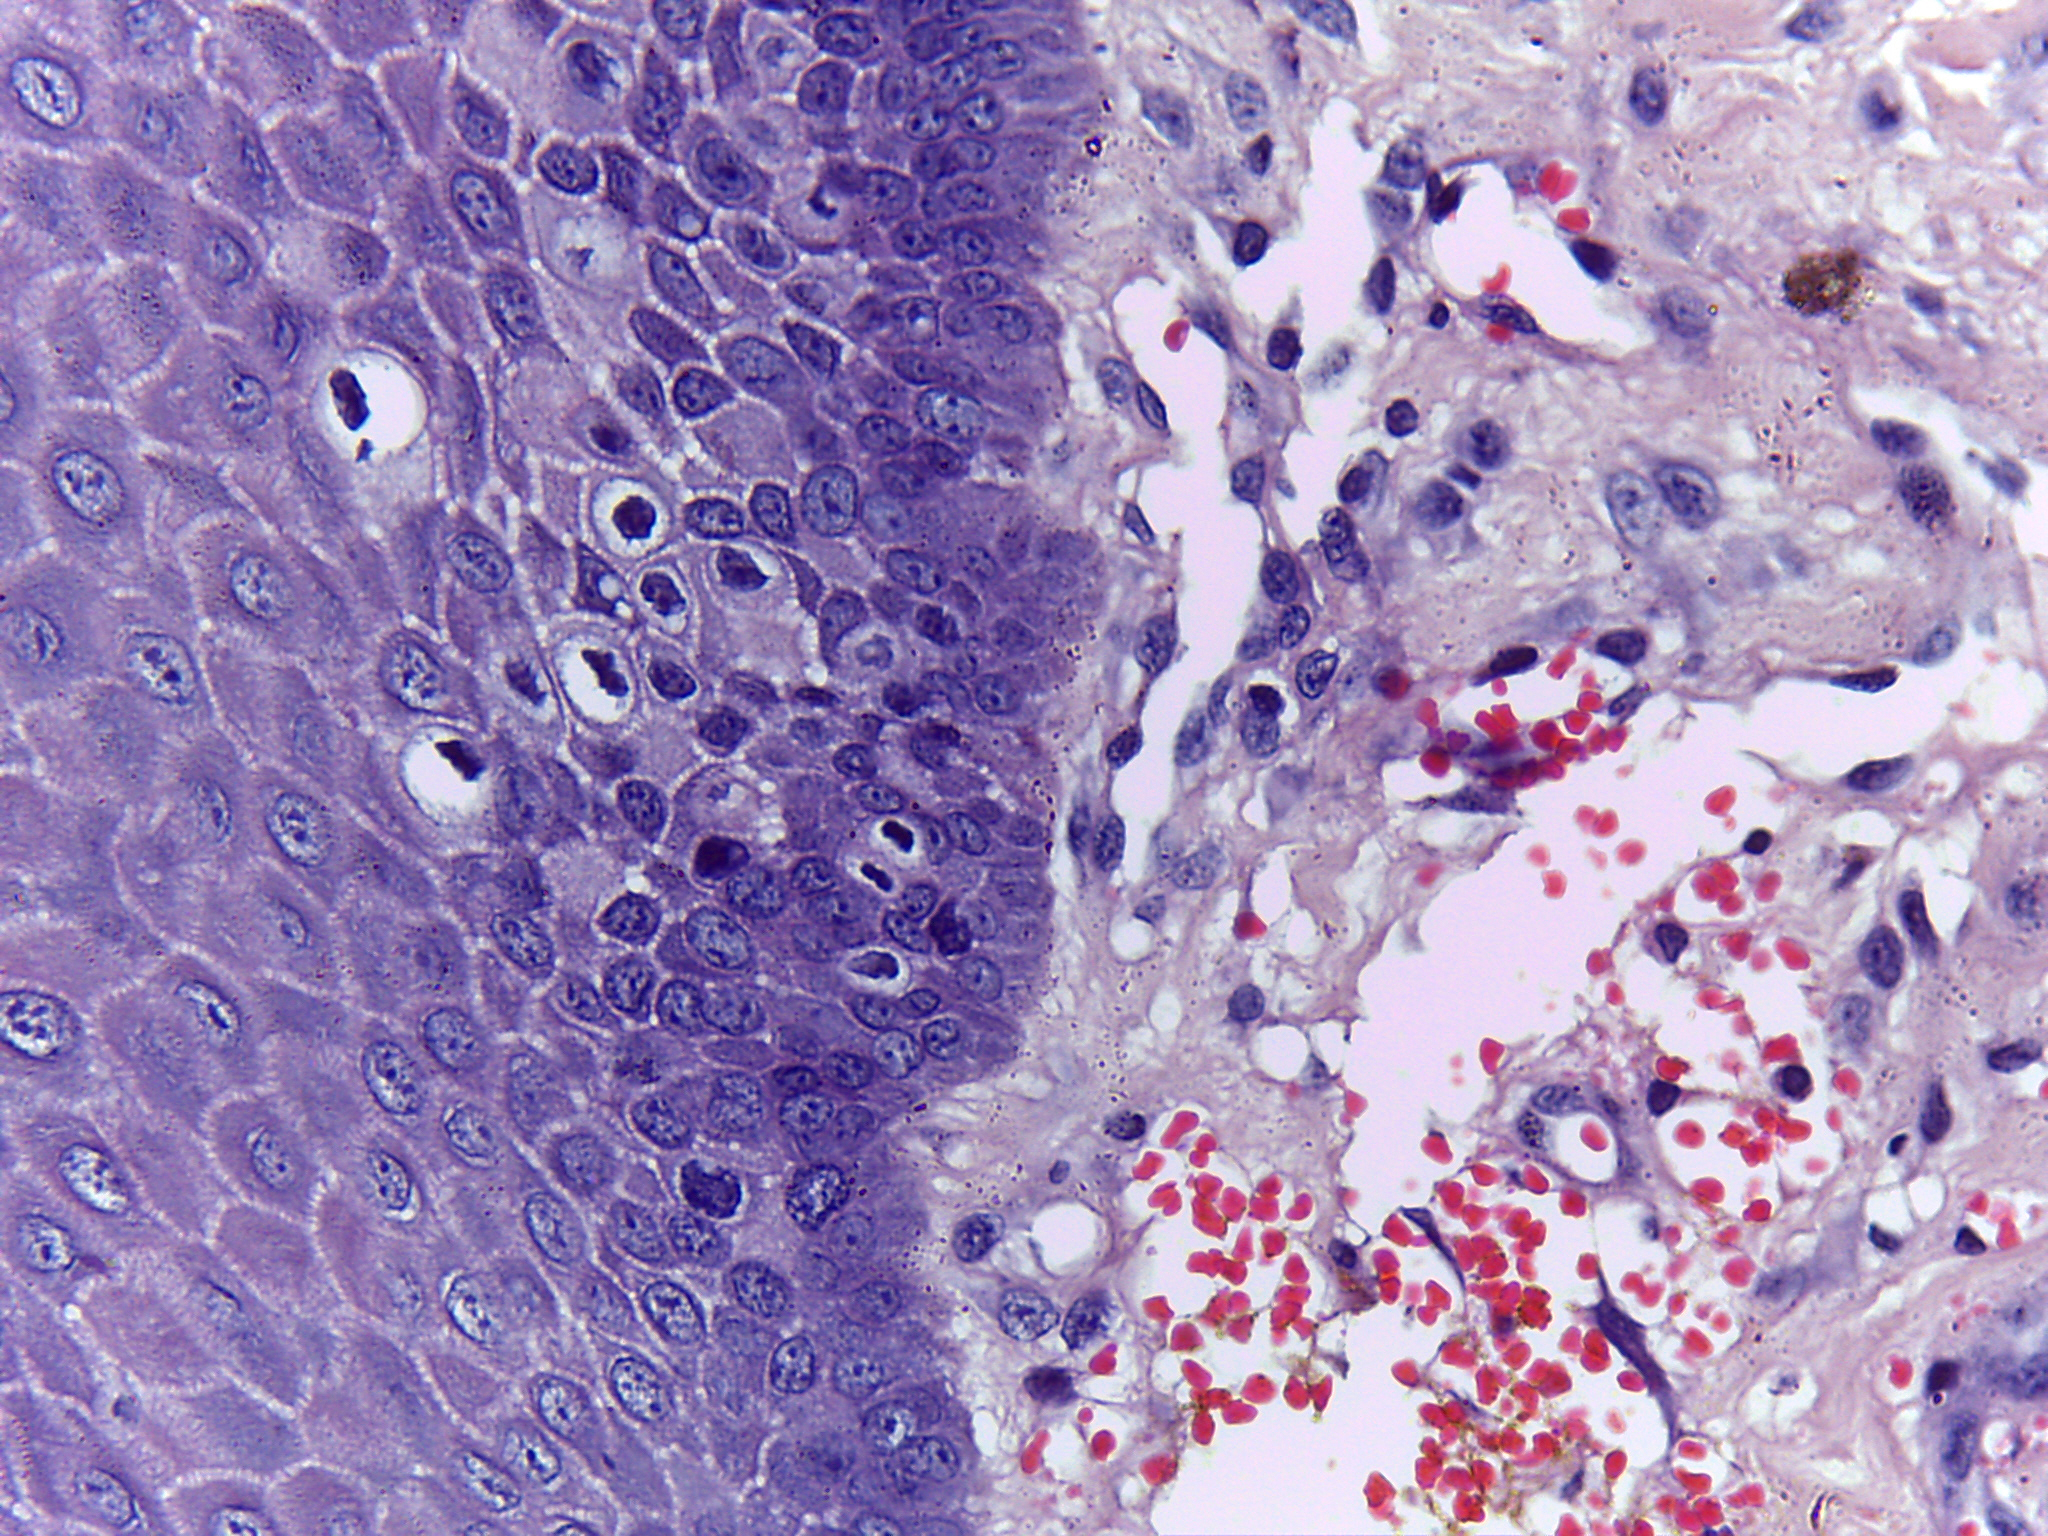
Diagnosis: Normal